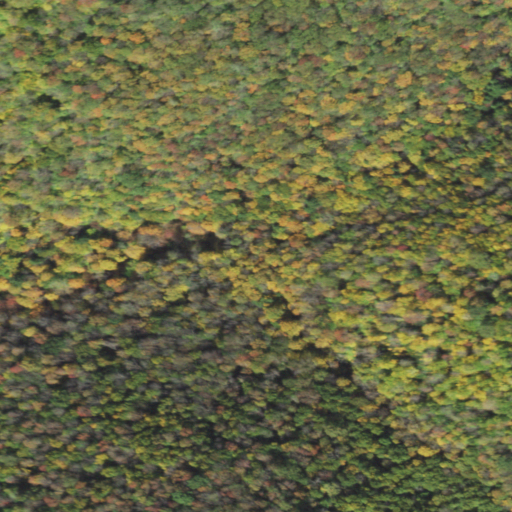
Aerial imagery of valley in Pennsylvania named Maple Hollow containing deciduous forest and mixed forest